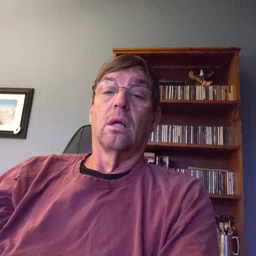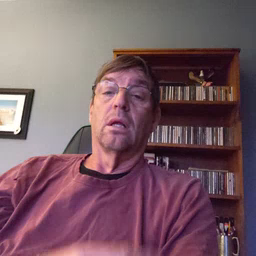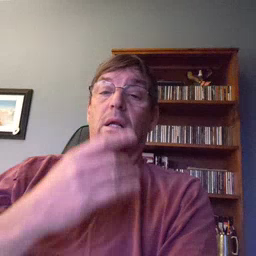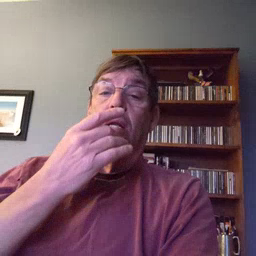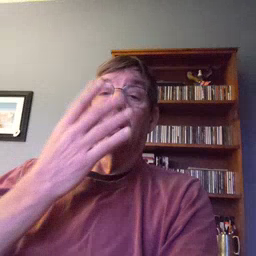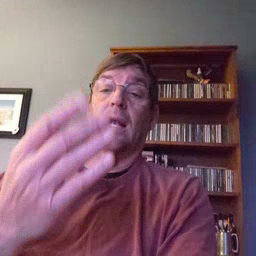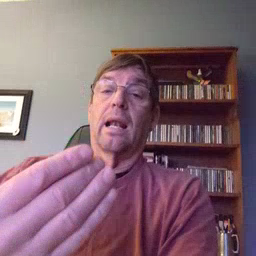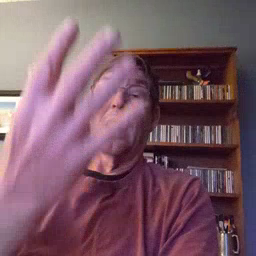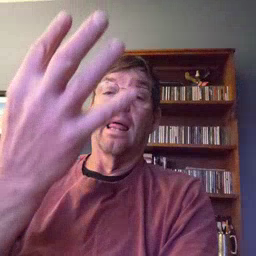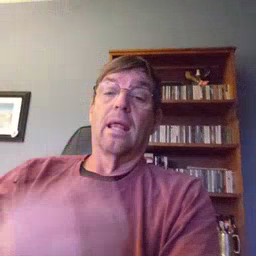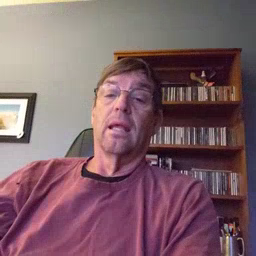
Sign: lamp